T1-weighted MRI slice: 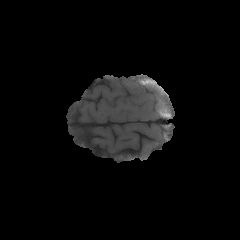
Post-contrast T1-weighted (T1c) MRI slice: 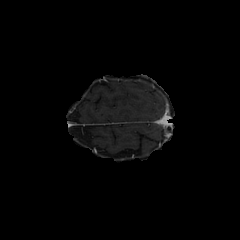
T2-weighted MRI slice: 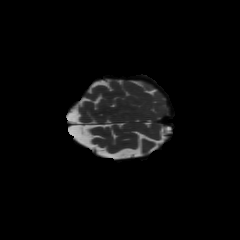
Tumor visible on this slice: yes